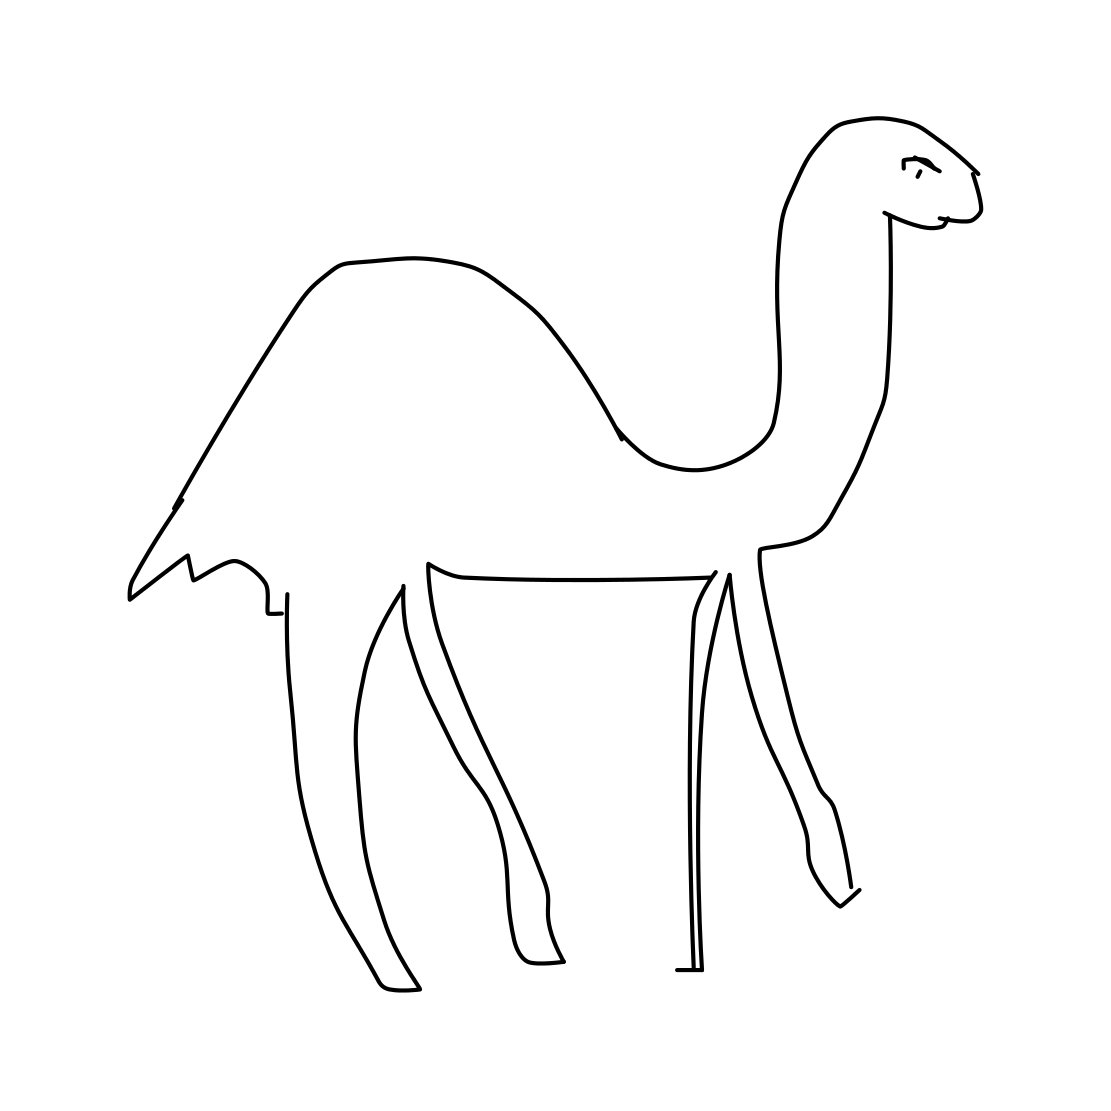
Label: camel